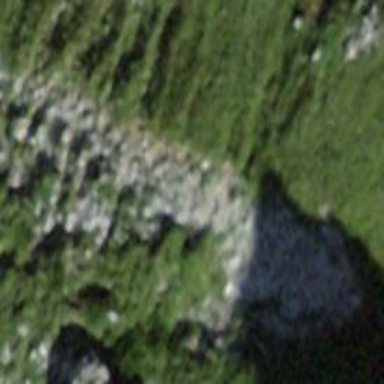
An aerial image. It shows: Natural scree.